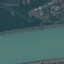
Label: River